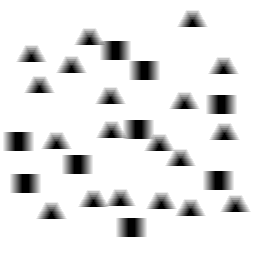
Squares: 9
Triangles: 19
Stars: 0
Total shapes: 28